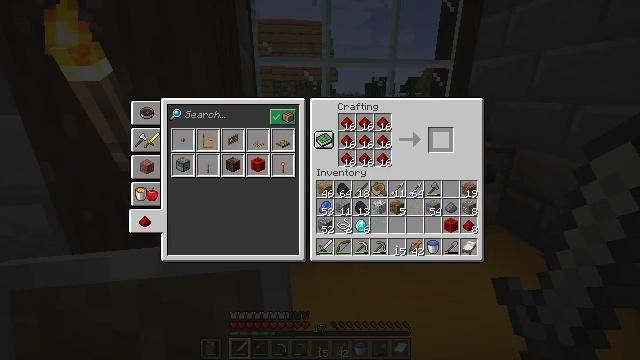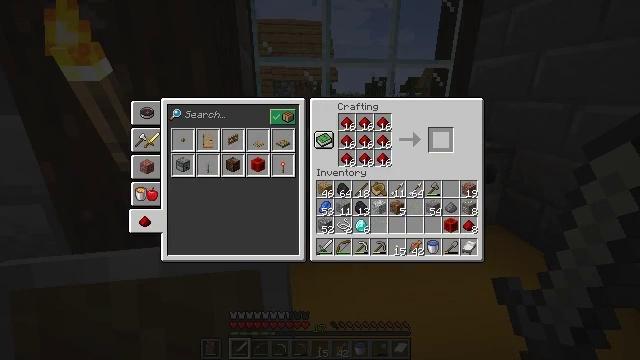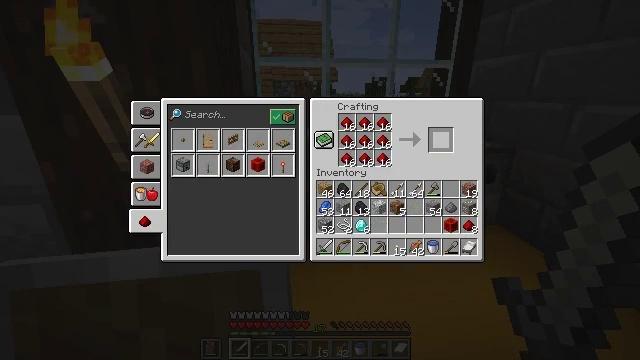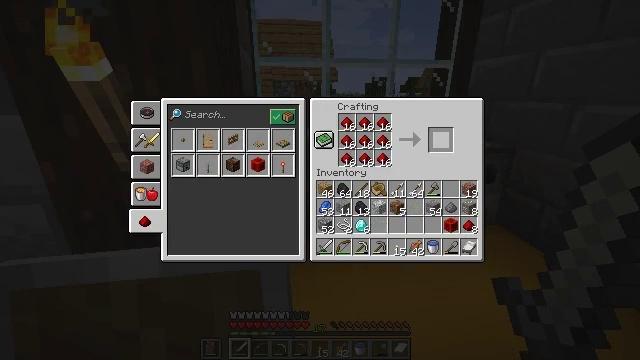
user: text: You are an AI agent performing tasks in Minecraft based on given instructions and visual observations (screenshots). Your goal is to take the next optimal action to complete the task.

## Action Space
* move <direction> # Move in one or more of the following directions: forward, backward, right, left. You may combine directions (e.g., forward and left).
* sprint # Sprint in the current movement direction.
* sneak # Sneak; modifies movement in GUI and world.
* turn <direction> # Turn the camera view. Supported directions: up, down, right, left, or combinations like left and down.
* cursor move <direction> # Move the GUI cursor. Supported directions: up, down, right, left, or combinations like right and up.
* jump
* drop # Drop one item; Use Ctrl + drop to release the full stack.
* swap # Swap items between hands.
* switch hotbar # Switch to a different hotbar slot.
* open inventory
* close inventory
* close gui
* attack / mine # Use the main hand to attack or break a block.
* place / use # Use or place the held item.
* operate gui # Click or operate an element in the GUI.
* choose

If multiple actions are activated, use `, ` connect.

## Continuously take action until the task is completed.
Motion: motion action
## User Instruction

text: Use nine redstone dust to craft a redstone block.
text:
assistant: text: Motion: sneak
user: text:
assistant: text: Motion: no_op
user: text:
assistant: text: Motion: no_op
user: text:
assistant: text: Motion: no_op